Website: lowes
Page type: customer-info-address
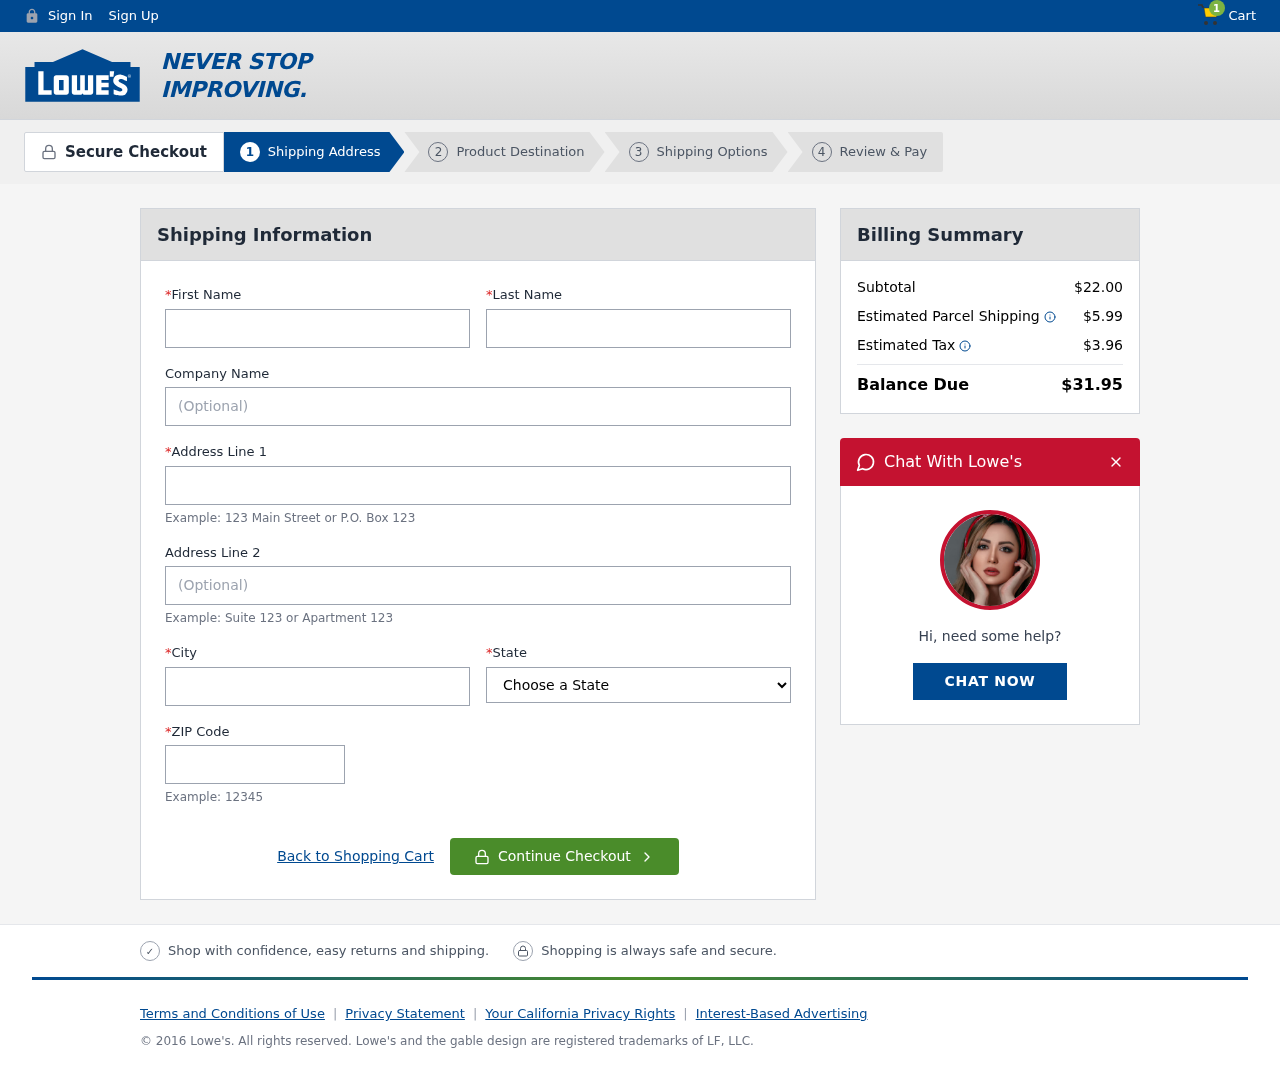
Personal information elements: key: PII_CITY
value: Amandafort
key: PII_FIRSTNAME
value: Courtney
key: PII_LASTNAME
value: Wilson
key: PII_POSTCODE
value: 23193
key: PII_STATE
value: North Dakota
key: PII_STREET
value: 940 Walker Roads Apt. 785
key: PII_STREET2
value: Suite 787
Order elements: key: ORDER_NUM_ITEMS
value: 1
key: ORDER_SUBTOTAL
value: $22.00
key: ORDER_SHIPPING_COST
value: $5.99
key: ORDER_TAX
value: $3.96
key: ORDER_TOTAL
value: $31.95